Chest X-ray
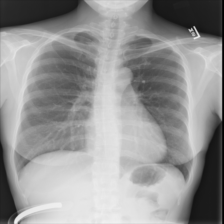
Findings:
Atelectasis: negative
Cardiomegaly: negative
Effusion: negative
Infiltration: negative
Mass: negative
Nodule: negative
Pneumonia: negative
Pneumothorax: negative
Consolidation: negative
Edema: negative
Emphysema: negative
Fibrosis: negative
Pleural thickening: negative
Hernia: negative